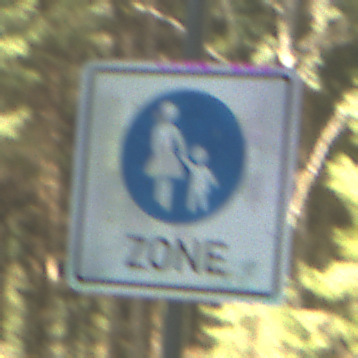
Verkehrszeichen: BeginnFussgaengerzone
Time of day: MorningAfternoon
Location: Outdoor (Nature)
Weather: Clear
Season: NotSpecified
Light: Natural